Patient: sex M, age 46
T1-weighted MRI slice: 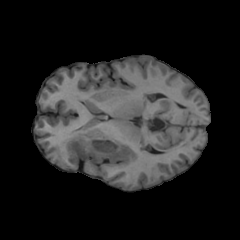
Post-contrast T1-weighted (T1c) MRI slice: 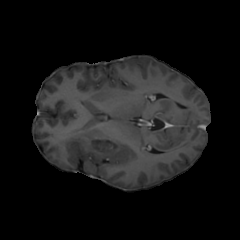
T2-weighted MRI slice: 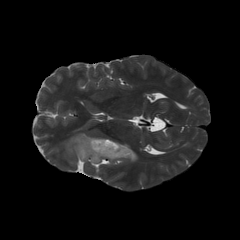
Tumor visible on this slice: yes
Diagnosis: Oligodendroglioma, IDH-mutant, 1p/19q-codeleted
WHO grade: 2